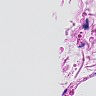
Metastatic tissue present: no